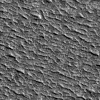
Atmospheric dust classification: not_dusty